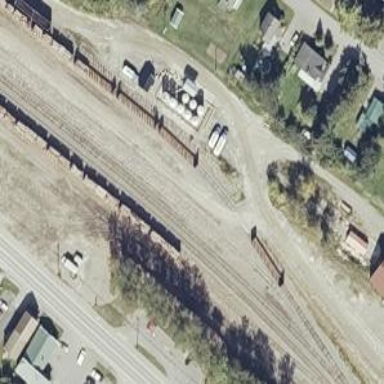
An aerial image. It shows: Railway yard.